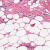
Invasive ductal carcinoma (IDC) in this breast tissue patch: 0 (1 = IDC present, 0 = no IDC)